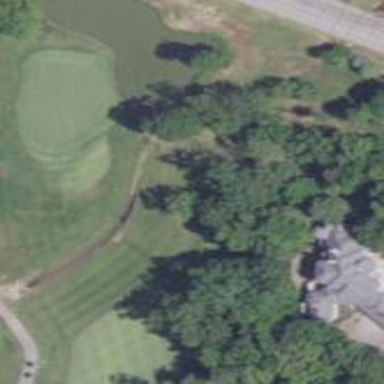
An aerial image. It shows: Golf rough area.